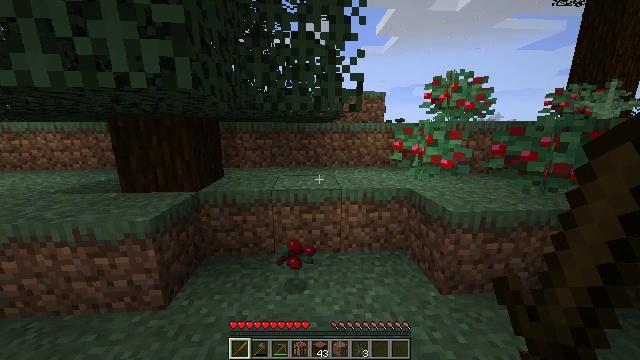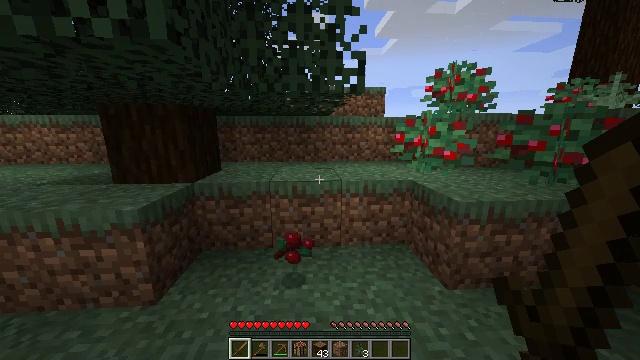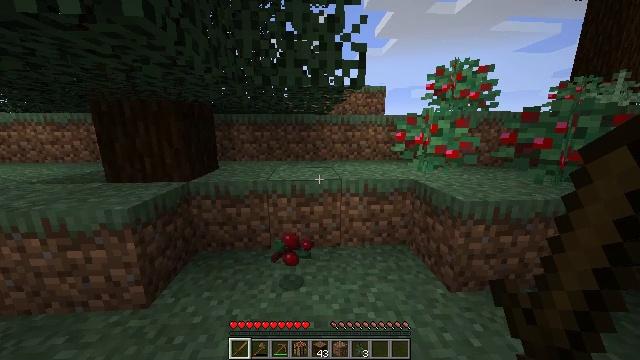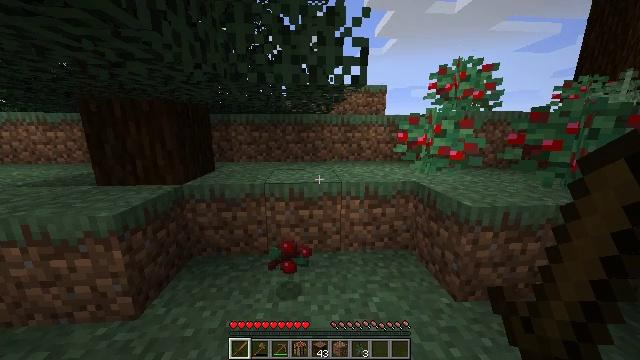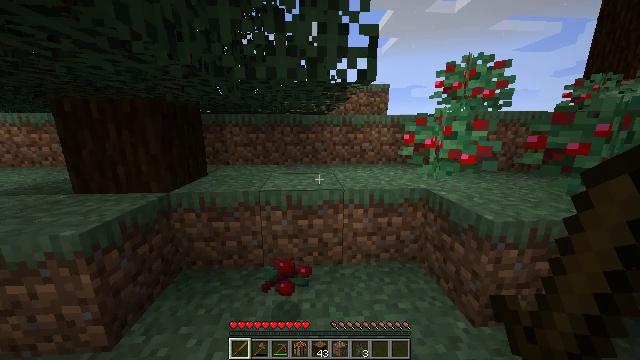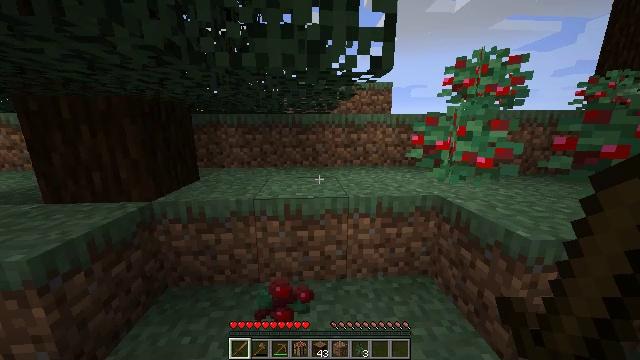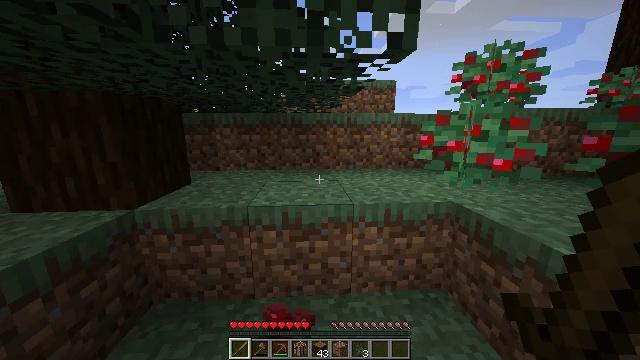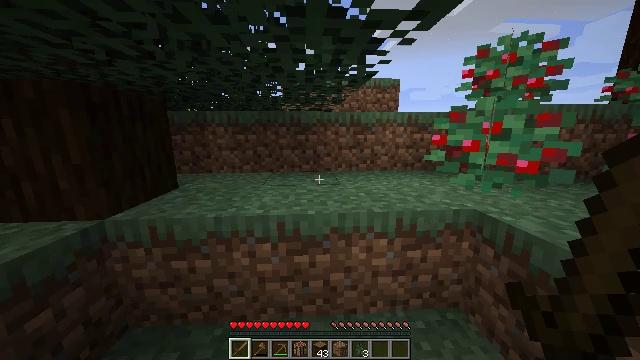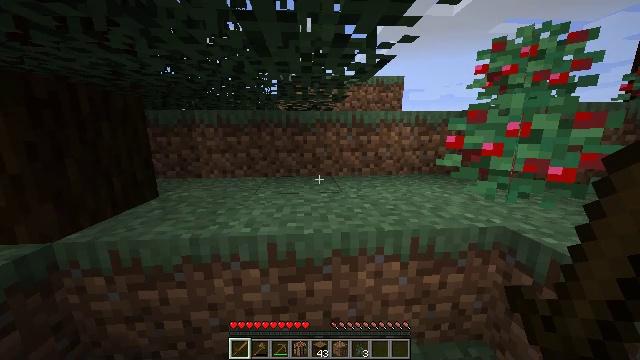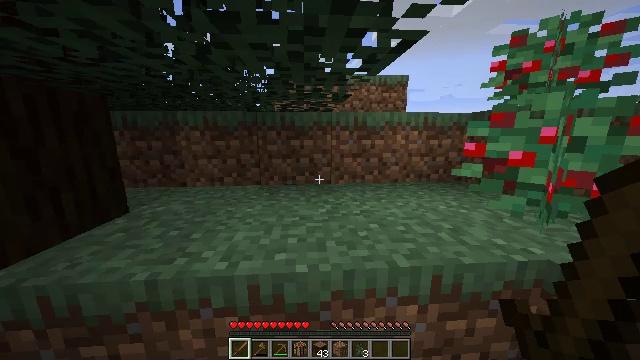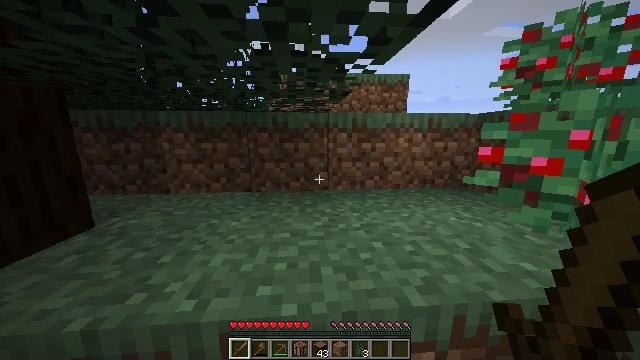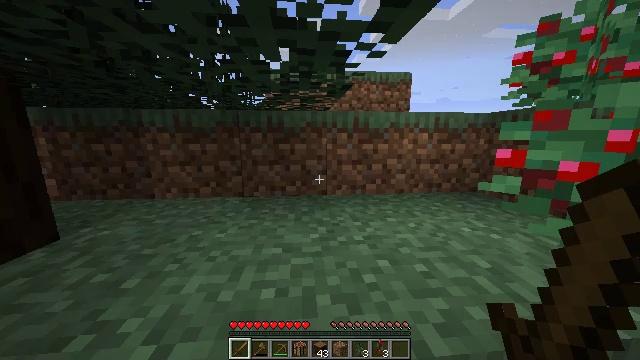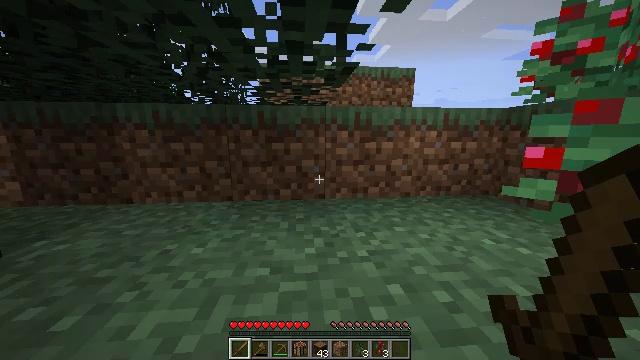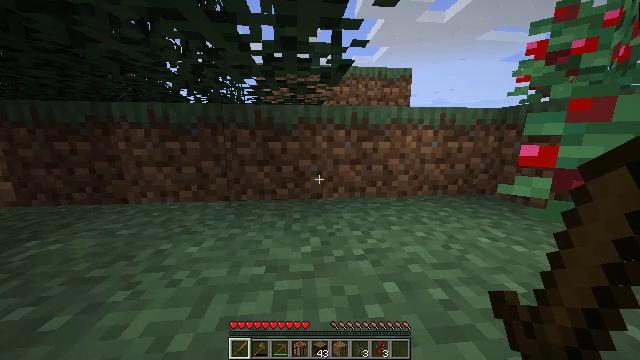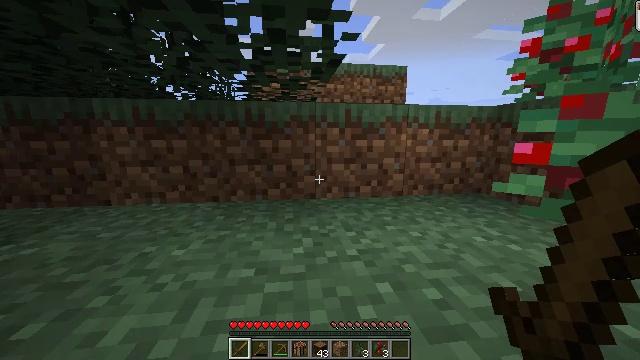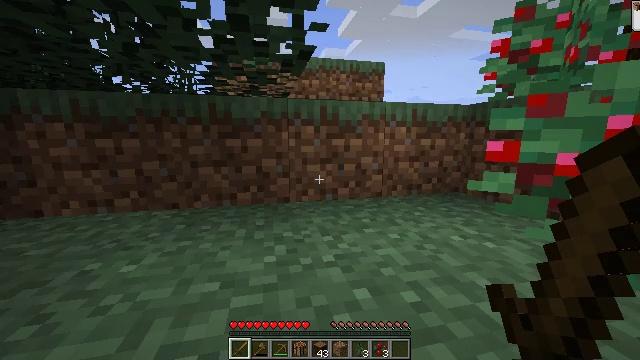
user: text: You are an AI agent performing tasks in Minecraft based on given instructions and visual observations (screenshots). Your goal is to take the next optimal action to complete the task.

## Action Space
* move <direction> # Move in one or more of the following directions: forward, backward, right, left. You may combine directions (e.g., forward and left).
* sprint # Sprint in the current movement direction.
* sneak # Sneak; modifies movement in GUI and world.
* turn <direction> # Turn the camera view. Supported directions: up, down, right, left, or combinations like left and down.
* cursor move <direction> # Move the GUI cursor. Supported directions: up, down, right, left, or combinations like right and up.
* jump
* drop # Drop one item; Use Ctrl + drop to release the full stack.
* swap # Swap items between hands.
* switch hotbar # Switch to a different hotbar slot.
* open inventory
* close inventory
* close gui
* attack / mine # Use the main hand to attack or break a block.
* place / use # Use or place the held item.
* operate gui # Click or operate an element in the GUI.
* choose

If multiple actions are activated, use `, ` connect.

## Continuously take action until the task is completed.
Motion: motion action
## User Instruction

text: Harvest sweet berries by mining the bush.
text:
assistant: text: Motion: move forward, sprint
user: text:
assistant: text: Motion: move forward, sprint
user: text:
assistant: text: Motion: move forward, sprint
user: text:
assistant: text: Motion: move forward, sprint
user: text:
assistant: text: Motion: move forward, sprint
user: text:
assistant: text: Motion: move forward, sprint
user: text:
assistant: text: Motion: move forward, sprint
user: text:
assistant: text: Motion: move forward, sprint
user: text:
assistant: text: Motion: move forward, sprint
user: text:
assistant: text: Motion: move forward, sprint
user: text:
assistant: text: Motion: move forward, sprint
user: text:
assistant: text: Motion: move forward, sprint
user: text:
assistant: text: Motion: move forward, sprint
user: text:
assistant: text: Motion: move forward, sprint, turn right
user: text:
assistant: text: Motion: move forward, sprint, turn right
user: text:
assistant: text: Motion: sprint, turn right
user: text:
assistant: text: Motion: turn right
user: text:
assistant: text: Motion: turn right
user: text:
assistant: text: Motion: turn right and up
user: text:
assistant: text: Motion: turn right and up
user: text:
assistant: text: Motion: turn right
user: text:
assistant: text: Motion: turn right
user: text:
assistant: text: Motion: turn right
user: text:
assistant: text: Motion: no_op
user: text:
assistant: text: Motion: no_op
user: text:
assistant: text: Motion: move forward
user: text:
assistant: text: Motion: move forward
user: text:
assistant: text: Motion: move forward
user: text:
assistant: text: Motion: move forward, turn left
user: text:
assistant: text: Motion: move forward, turn left